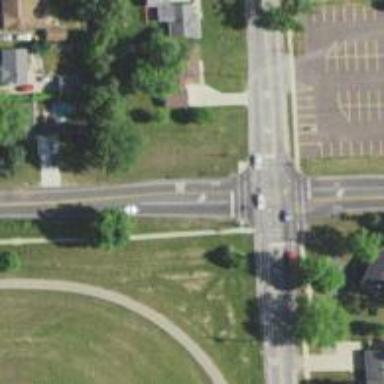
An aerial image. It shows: Crossing on footway.